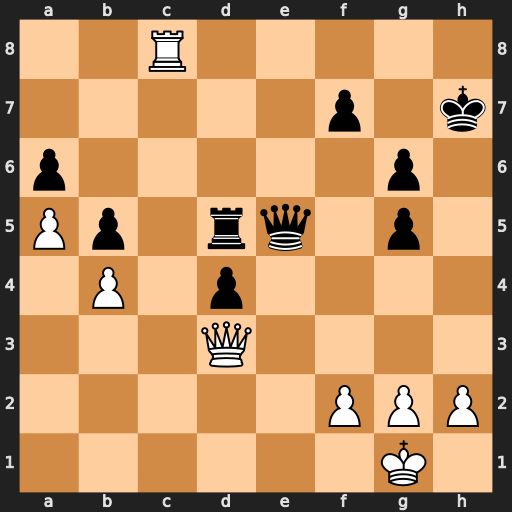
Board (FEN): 2R5/5p1k/p5p1/Pp1rq1p1/1P1p4/3Q4/5PPP/6K1
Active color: w
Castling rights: -
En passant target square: -
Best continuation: Qh3+ Kg7 Qh8#